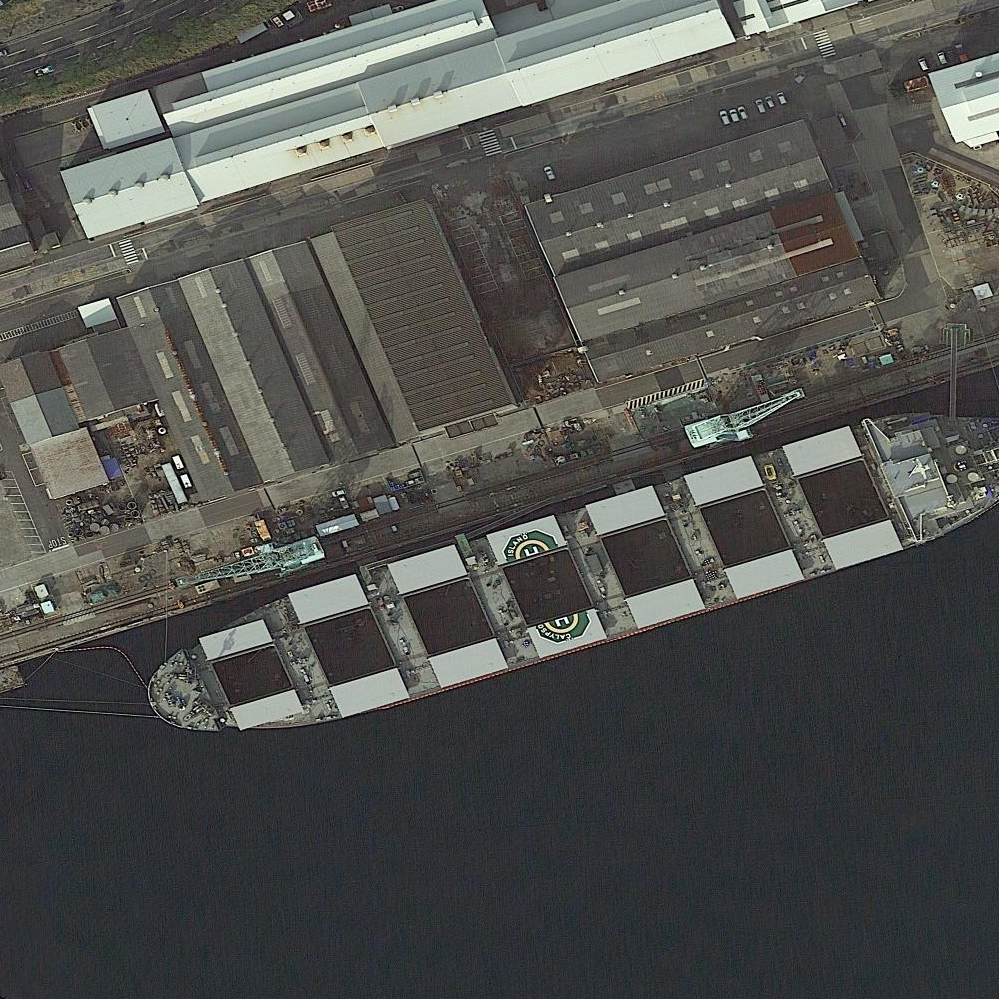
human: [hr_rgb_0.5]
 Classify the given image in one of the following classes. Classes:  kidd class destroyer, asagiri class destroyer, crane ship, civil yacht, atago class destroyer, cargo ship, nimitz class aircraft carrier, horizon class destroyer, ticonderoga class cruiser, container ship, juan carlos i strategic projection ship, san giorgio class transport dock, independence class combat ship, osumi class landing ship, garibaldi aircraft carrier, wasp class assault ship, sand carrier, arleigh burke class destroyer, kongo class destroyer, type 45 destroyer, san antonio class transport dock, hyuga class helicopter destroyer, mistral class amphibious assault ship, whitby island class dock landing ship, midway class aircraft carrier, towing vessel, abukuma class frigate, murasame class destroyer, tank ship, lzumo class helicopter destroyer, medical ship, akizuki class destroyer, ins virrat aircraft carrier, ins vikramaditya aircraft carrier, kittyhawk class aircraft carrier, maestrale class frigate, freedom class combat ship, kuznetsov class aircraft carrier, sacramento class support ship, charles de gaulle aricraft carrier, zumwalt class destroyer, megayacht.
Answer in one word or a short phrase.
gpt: Cargo ship